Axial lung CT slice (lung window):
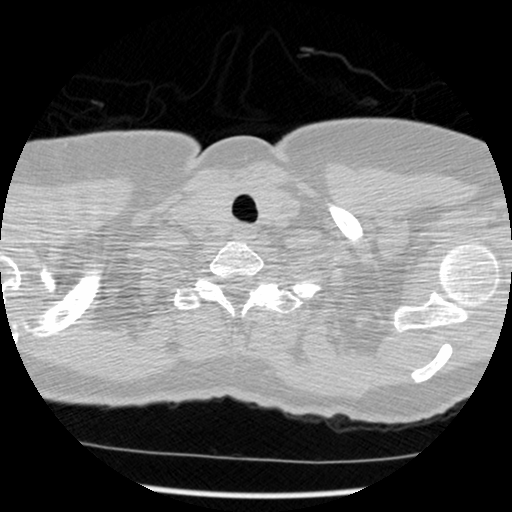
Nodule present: no